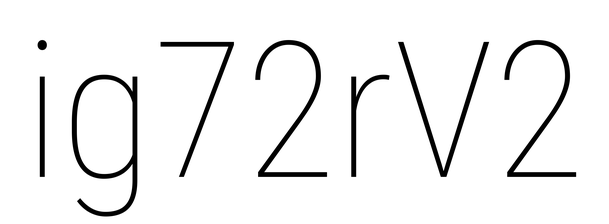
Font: Roboto_Condensed_Thin